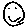
Label: smiley face